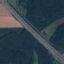
Land use / land cover class: Highway